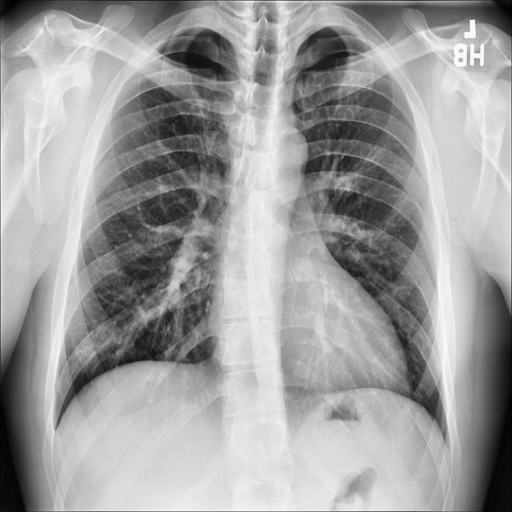
Finding: NORMAL